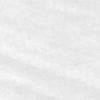
Label: no_change